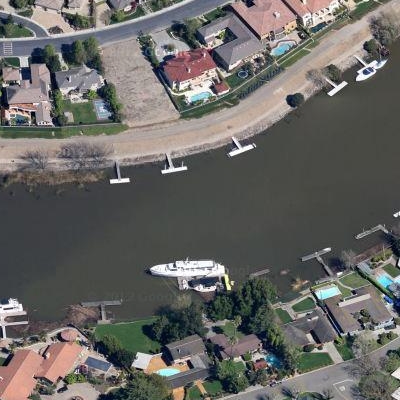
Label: dRiverLake